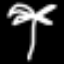
Label: palm tree